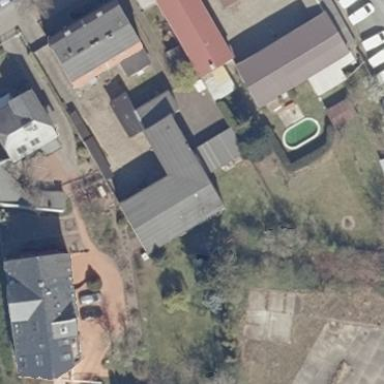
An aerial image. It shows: Shed.